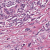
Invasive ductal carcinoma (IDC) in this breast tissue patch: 1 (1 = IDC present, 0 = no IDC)